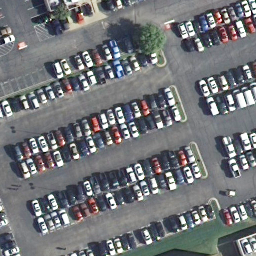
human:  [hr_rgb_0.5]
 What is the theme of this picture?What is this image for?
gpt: parking lot